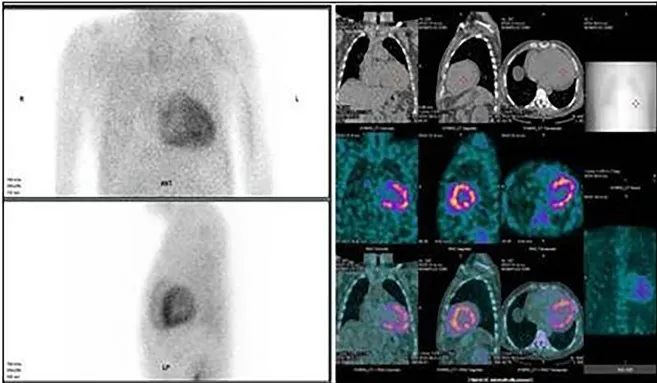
Cardiac imaging of the proband from family 1. (B) 99mTc-pyrophosphate (99mTc-RYP) bone scintigraphy with SPECT/CT images. 99mTc-RYP myocardial uptake was assessed as grade 3.
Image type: radiology (pet)